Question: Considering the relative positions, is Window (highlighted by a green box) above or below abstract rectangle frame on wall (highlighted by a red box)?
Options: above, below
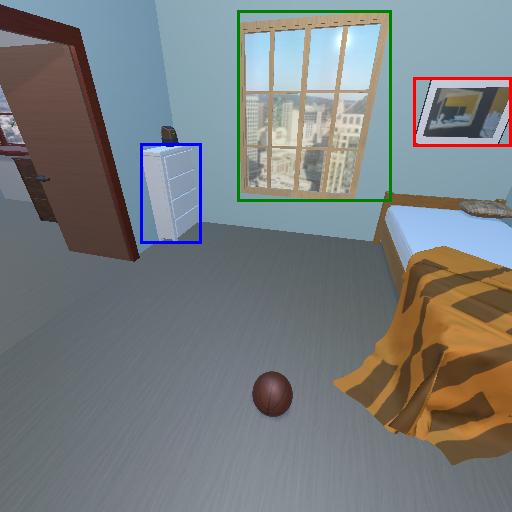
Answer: above